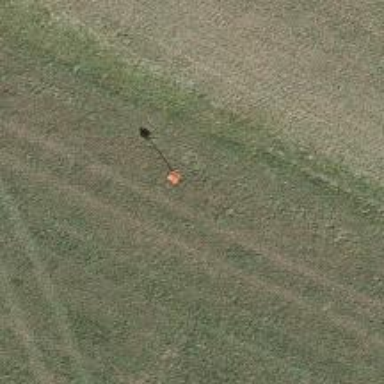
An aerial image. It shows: Pole with roof-covered pipeline marker.